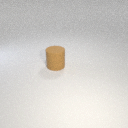
large brown rubber cylinder